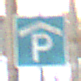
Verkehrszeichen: Parkhaus
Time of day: MorningAfternoon
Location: Roofed (Suburban)
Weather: PartlyCloudy
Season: Winter
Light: Natural